Question: I'm having this sprite with this in it's init method
'''
lineDrawer = [[LineDrawer alloc]initWithLineColor:ccc3(color.r, color.g, color.b)];
lineDrawer.position = ccp(0,0);
lineDrawer.anchorPoint = ccp(1,1);
[self addChild:lineDrawer];
[self addChild:head];
[lineDrawer release];
'''
Nothing wrong here right? I can release it as addchild is retaining the object.
(autorelease would also be ok)
Although when I have the release I get EXC_BAD_ACCESS(code=1) later on. I've also tried to move the release to the dealloc method but it gives me the same error.
The only object that has reference to lineDrawer is the spriteobject (Player : CCSprite) it's and It doesn't have a getter so it cant even be accessed by another object, so I don't see how this can happen. What can be calling lineDrawer at the time It's dealloced when only the owner has a reference to it?
It happens on the line CC_NODE_DRAW_SETUP() inside the draw method of CCLayer.
Any hints? I know these questions is always hard to solve with the lack of code but It's really hard to know what code to show you. If I knew I could probably solve it by myself. I've also tried to debug this some in instruments but I'm not sure where to look.
,
I tried debugging with zombies enabled

Does this say anything to you?
This is the LineDrawer class. It's someone else's class that I've slightly modified.
<URL>
<URL>
I have a feeling that its some method that's scheduled or something..
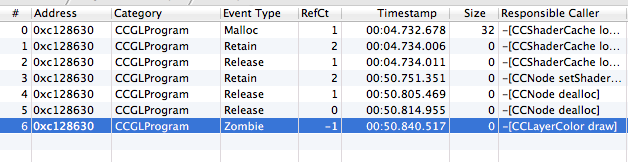
Answer: Since you add the 'lineDrawer' object to the child collection of your 'CCSprite', a public reference to it is available through the '.children' property defined in 'CCNode'.
However, nothing in the code you've posted seems wrong, except that 'LineDrawer' inherits from 'CCLayer' and I don't think that 'CCLayer' was ever designed to be used as a child of a 'CCSprite' ... does it really need to be a child of your Player object? (e.g. should it be following your Player sprite as it moves and rotates?) Typically a layer is a child of your active 'CCScene' node, or another layer.